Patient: sex M, age 75
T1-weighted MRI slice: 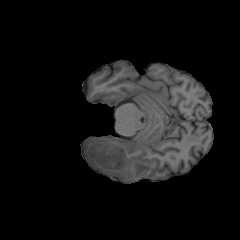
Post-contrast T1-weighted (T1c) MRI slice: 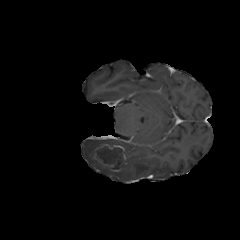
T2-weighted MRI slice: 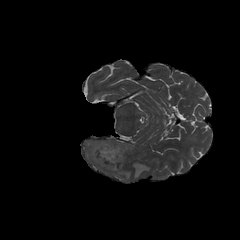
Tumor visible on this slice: yes
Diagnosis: Glioblastoma, IDH-wildtype
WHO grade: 4